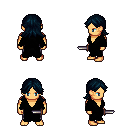
a pixel art fantasy rpg character, male body template, human, tanned skin, black robe, metal pants, raven loose hair, dagger, four views (front, back, left, right), 2x2 character sprite sheet, small pixel art, hard edges, no anti-aliasing